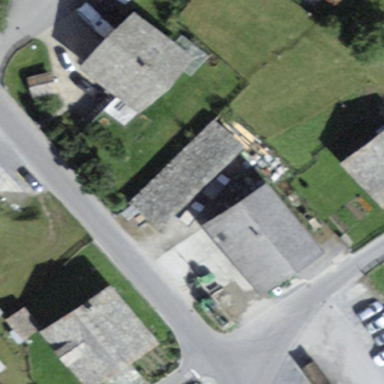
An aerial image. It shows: Shed building.